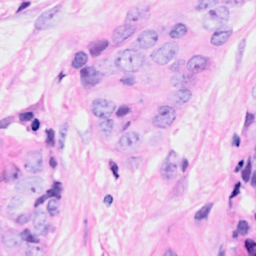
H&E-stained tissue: Breast